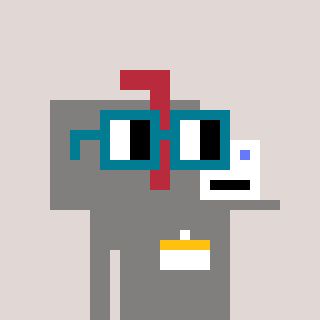
a pixel art character with square dark green glasses, a mailbox-shaped head and a bluegrey-colored body on a warm background